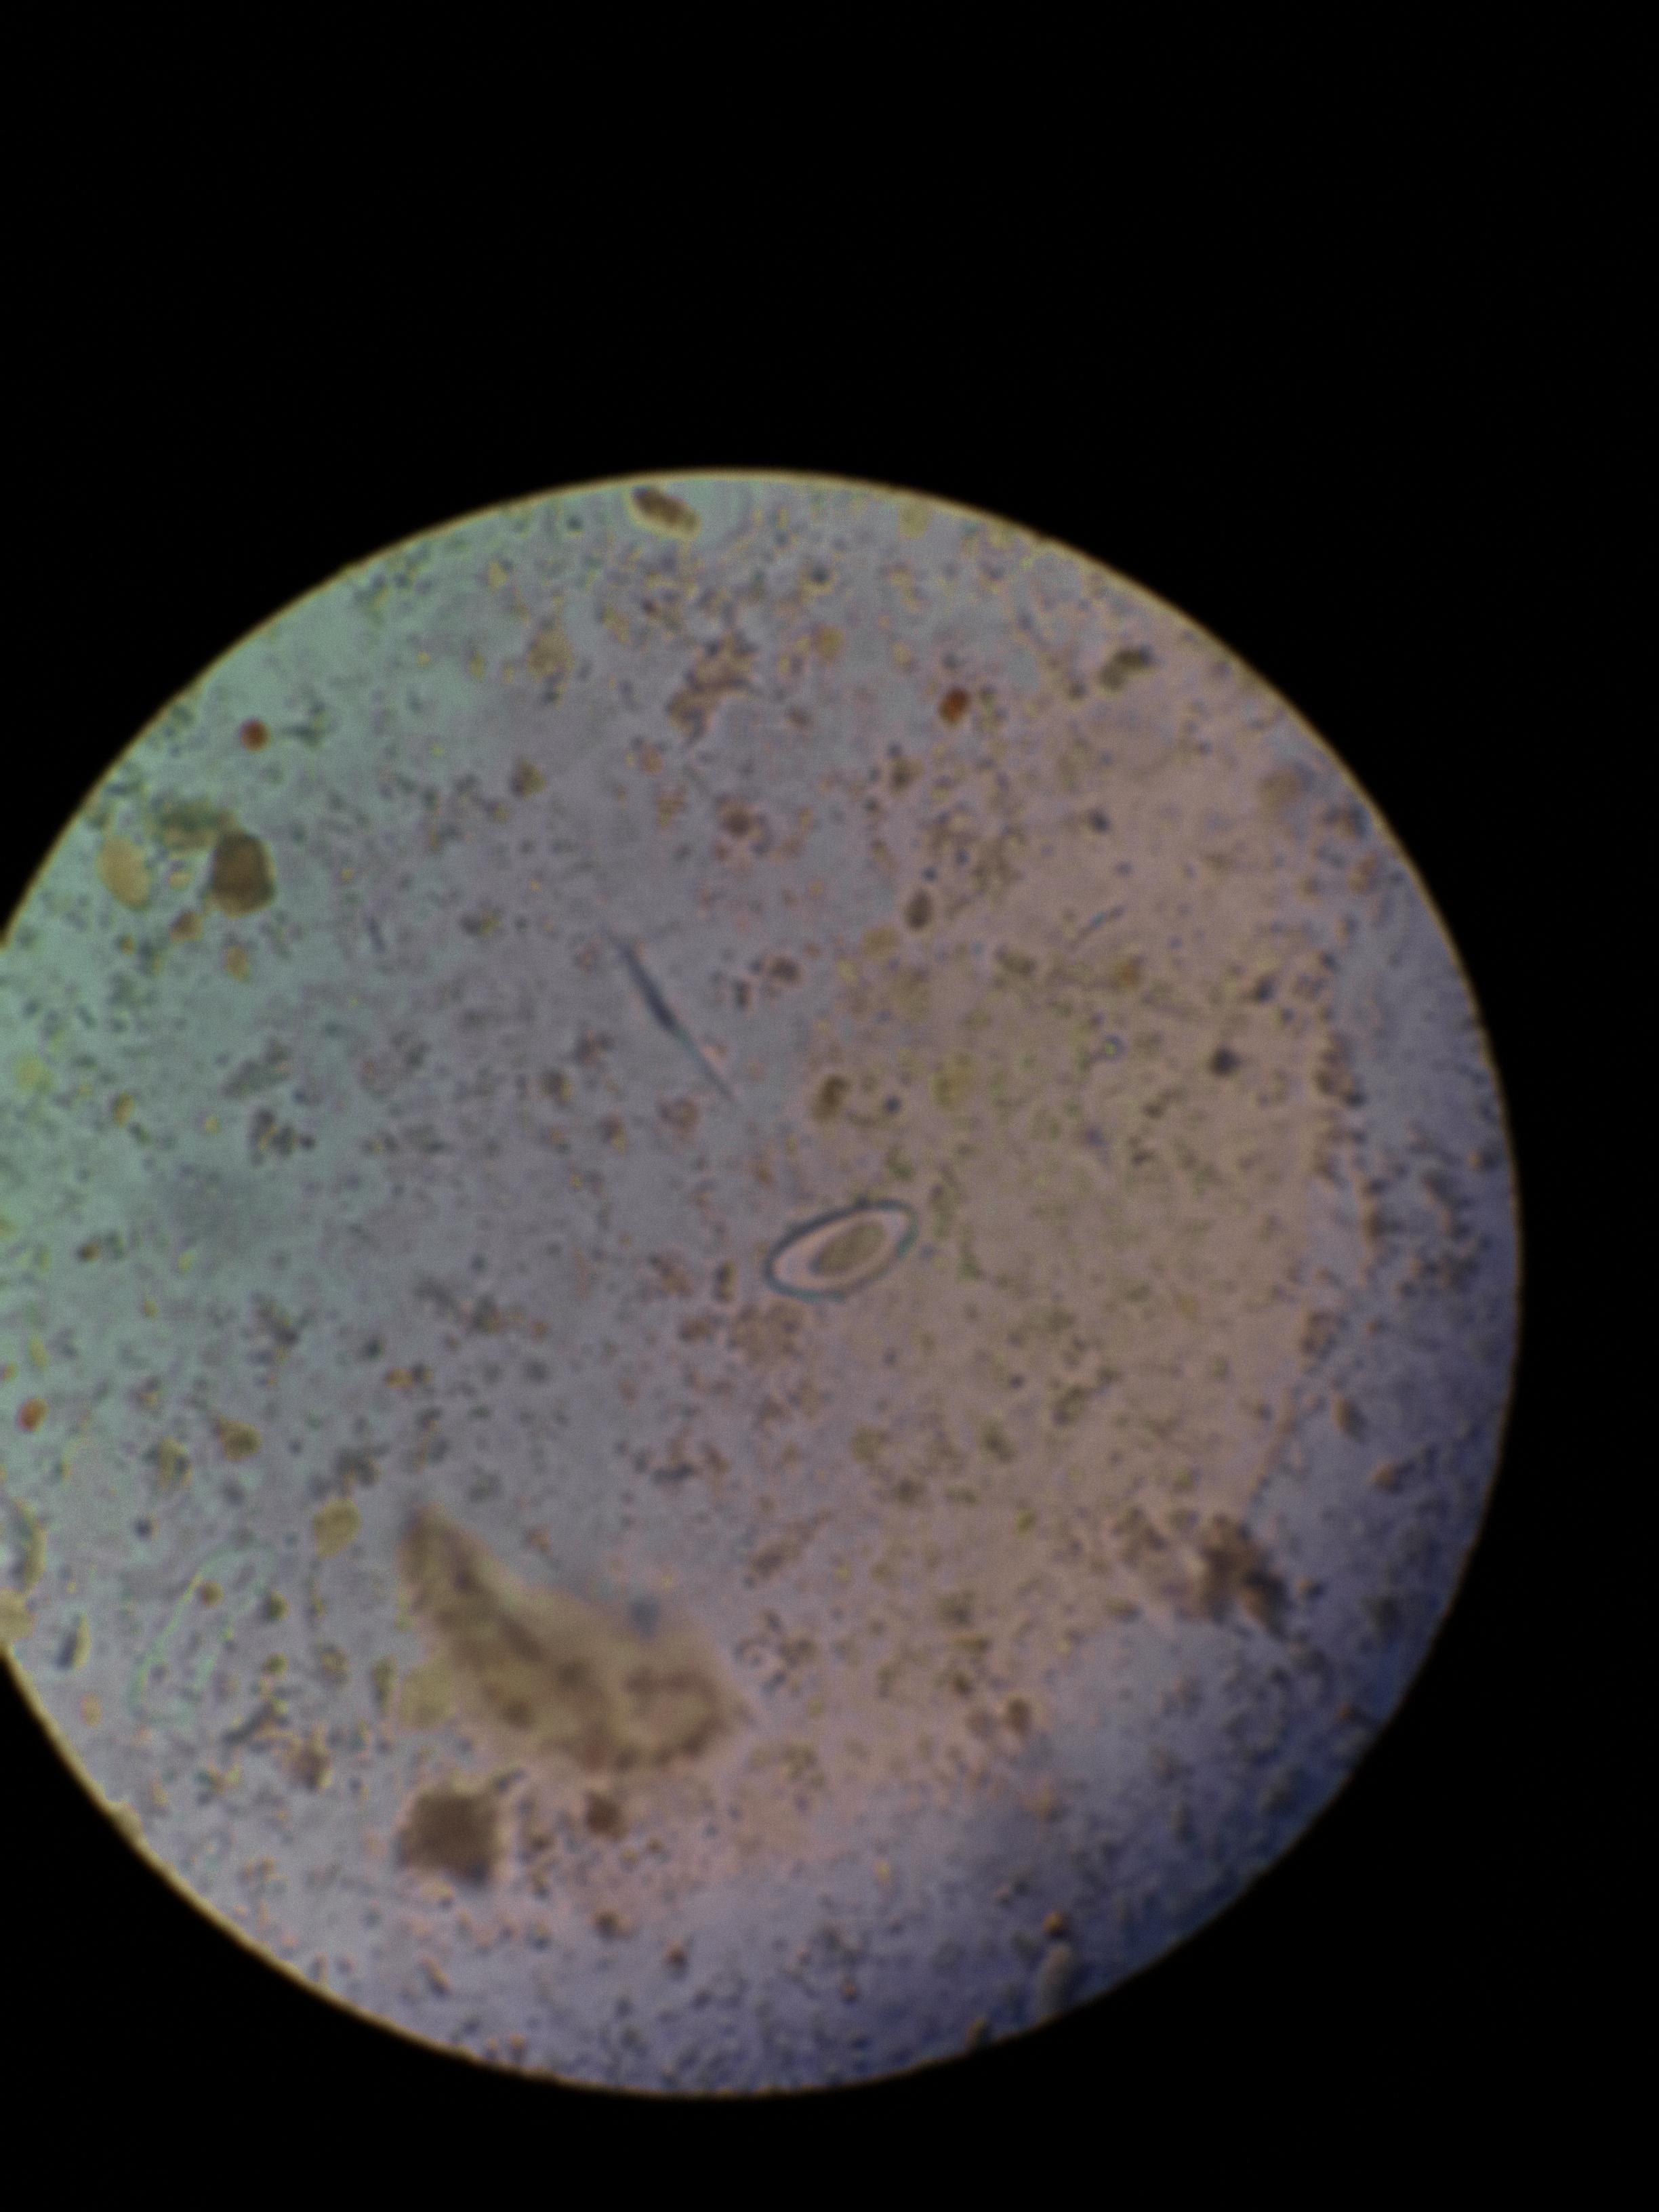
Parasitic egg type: Enterobius vermicularis